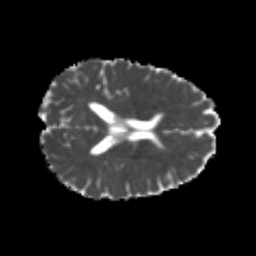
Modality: MD
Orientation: axial
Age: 23
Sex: female
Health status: healthy
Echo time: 0.074 s